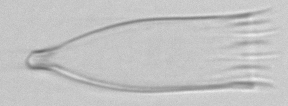
Label: Favella